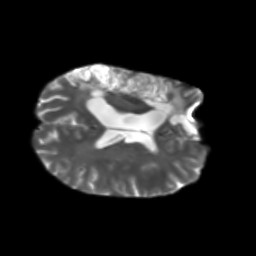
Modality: T2w
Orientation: axial
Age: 37
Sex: female
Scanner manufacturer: siemens
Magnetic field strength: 3 T
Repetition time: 5.25 s
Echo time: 0.08 s